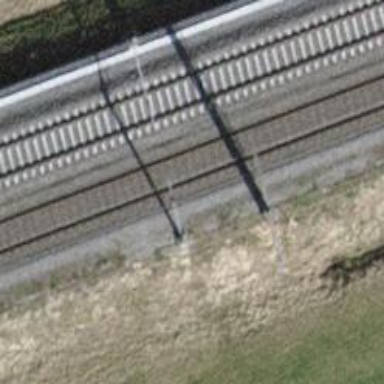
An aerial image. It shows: Railway track with contact lines for electrification.